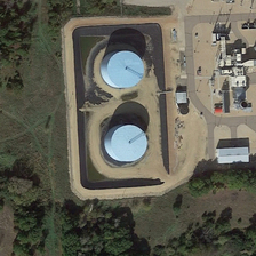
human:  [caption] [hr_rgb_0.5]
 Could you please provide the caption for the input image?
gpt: two large stoarge tanks stands here next to those lush trees .

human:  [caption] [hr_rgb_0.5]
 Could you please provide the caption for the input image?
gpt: Surrounded by trees and grass, there are two blue storage tanks and the ground is khaki.

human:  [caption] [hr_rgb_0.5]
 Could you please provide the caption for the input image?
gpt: Surrounded by green trees and grass, there are two blue reservoirs and the ground is covered with soil.

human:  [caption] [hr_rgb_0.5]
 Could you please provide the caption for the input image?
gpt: two blue columnar tanks standing in a rectangular field near a factory .

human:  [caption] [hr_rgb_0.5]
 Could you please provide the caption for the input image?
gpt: Surrounded by trees and lawns, there are two blue reservoirs and the ground is khaki.